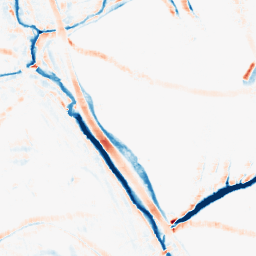
Category: morphological
Decomposition family: morphological_square
Decomposition parameters: operation: average
size: 10
Upsampling method: cubic_mitchell
Upsampling parameters: scale: 2
Upsampling scale: 2